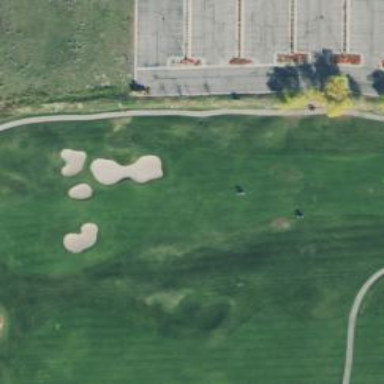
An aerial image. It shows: Golf hole.